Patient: sex M, age 69
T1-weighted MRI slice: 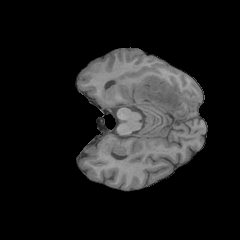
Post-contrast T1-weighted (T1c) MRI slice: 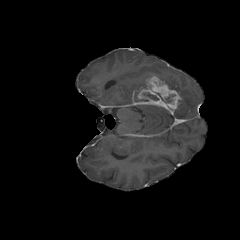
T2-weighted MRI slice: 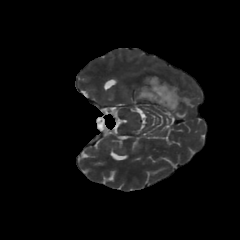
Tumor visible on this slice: yes
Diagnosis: Glioblastoma, IDH-wildtype
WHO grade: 4